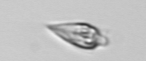
Label: Oxytoxum